Field crop: tomato
Growth stage: 1
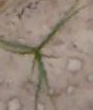
Species: cyperus